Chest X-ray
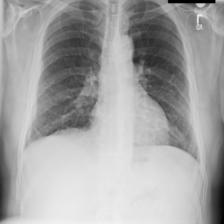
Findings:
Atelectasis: negative
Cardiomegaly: negative
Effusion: negative
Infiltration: negative
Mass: negative
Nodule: negative
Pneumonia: negative
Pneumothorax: negative
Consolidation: negative
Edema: negative
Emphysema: negative
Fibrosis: negative
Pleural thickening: negative
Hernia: negative